RGB frame:
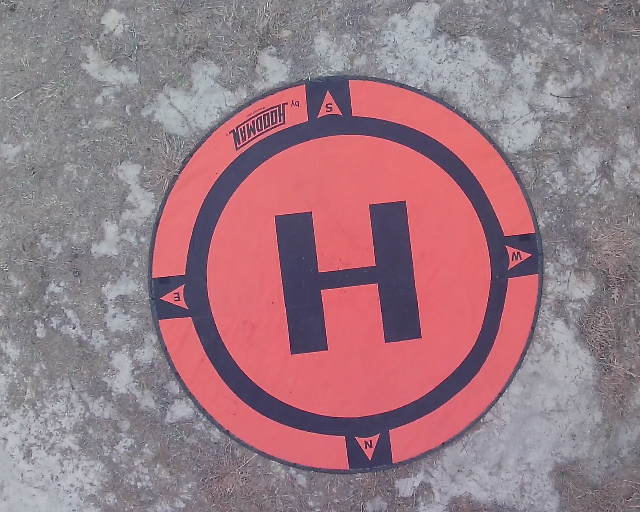
Thermal frame:
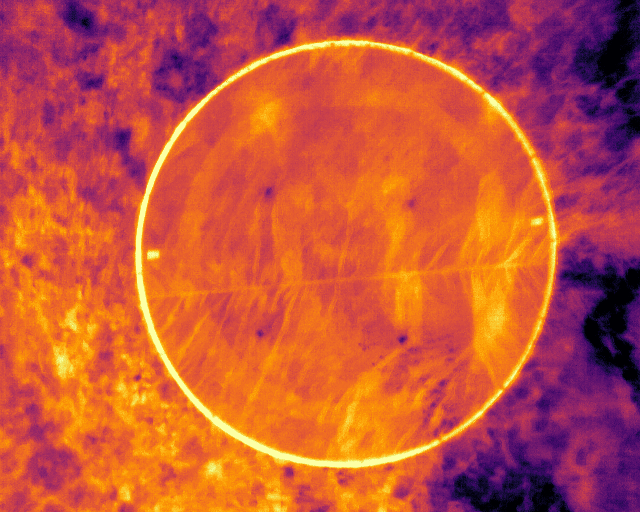
Captured: 2026-02-26 03:04:57
Pixels at or above 80 °C: 0 (fraction of frame: 0)